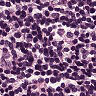
Metastatic tissue present: no